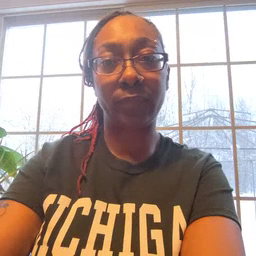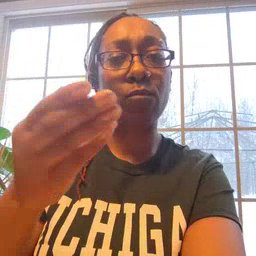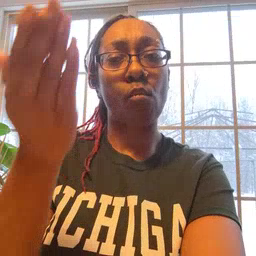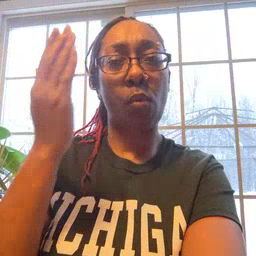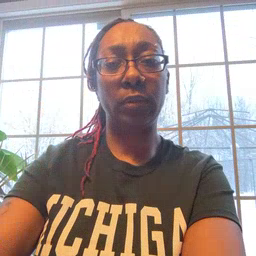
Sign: morning